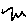
Label: zigzag